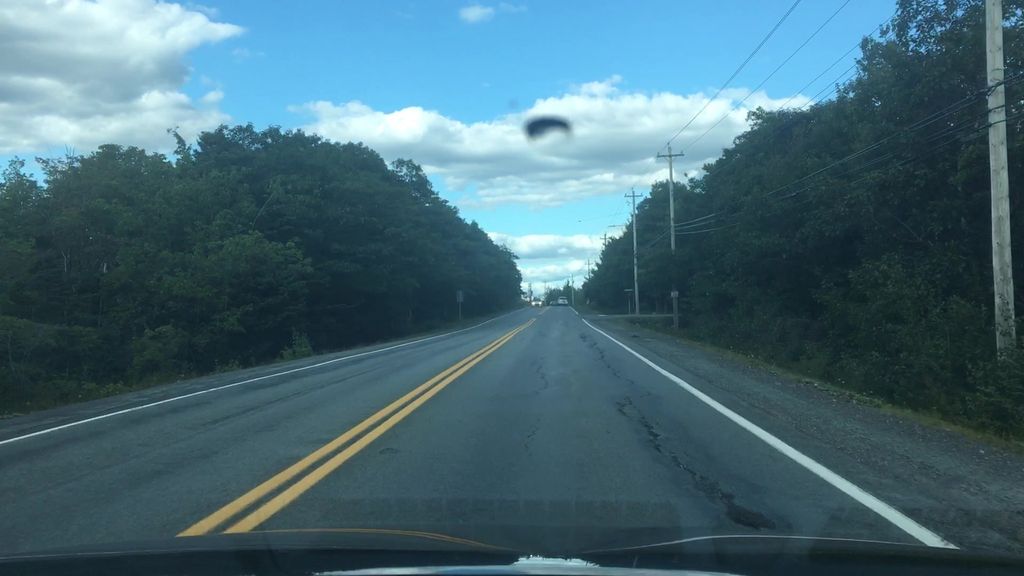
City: halifax